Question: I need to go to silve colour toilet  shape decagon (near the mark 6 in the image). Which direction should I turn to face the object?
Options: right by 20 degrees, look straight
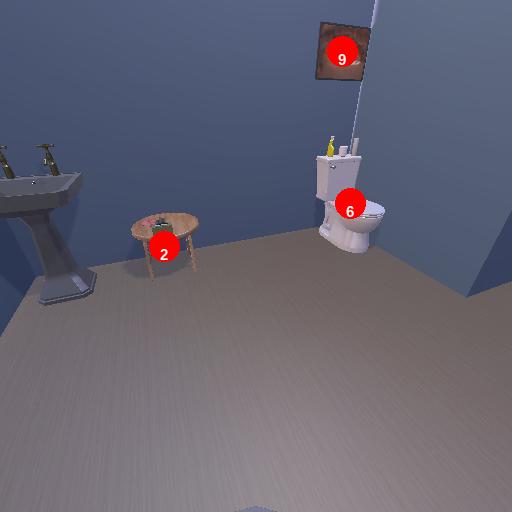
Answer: right by 20 degrees